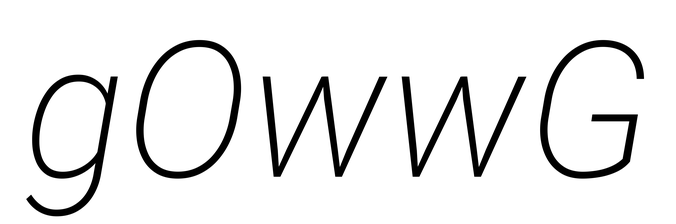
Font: Roboto-Italic_ExtraLight_Italic